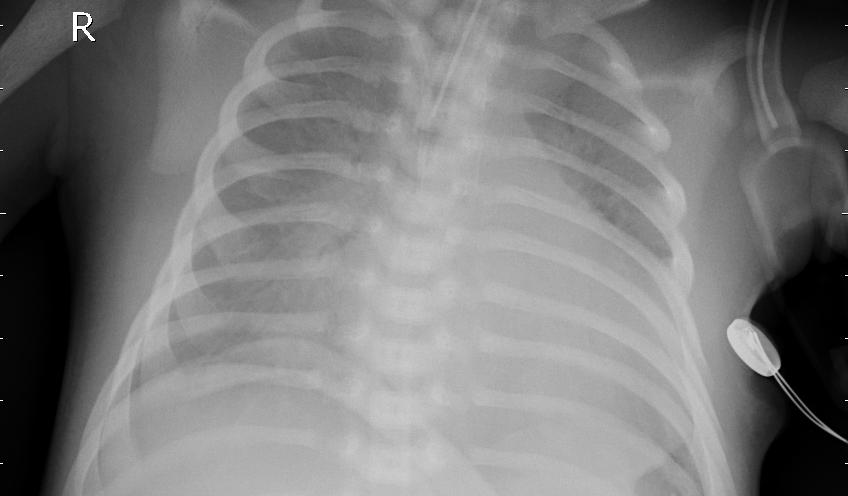
Diagnosis: PNEUMONIA